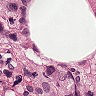
Metastatic tissue present: yes